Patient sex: M
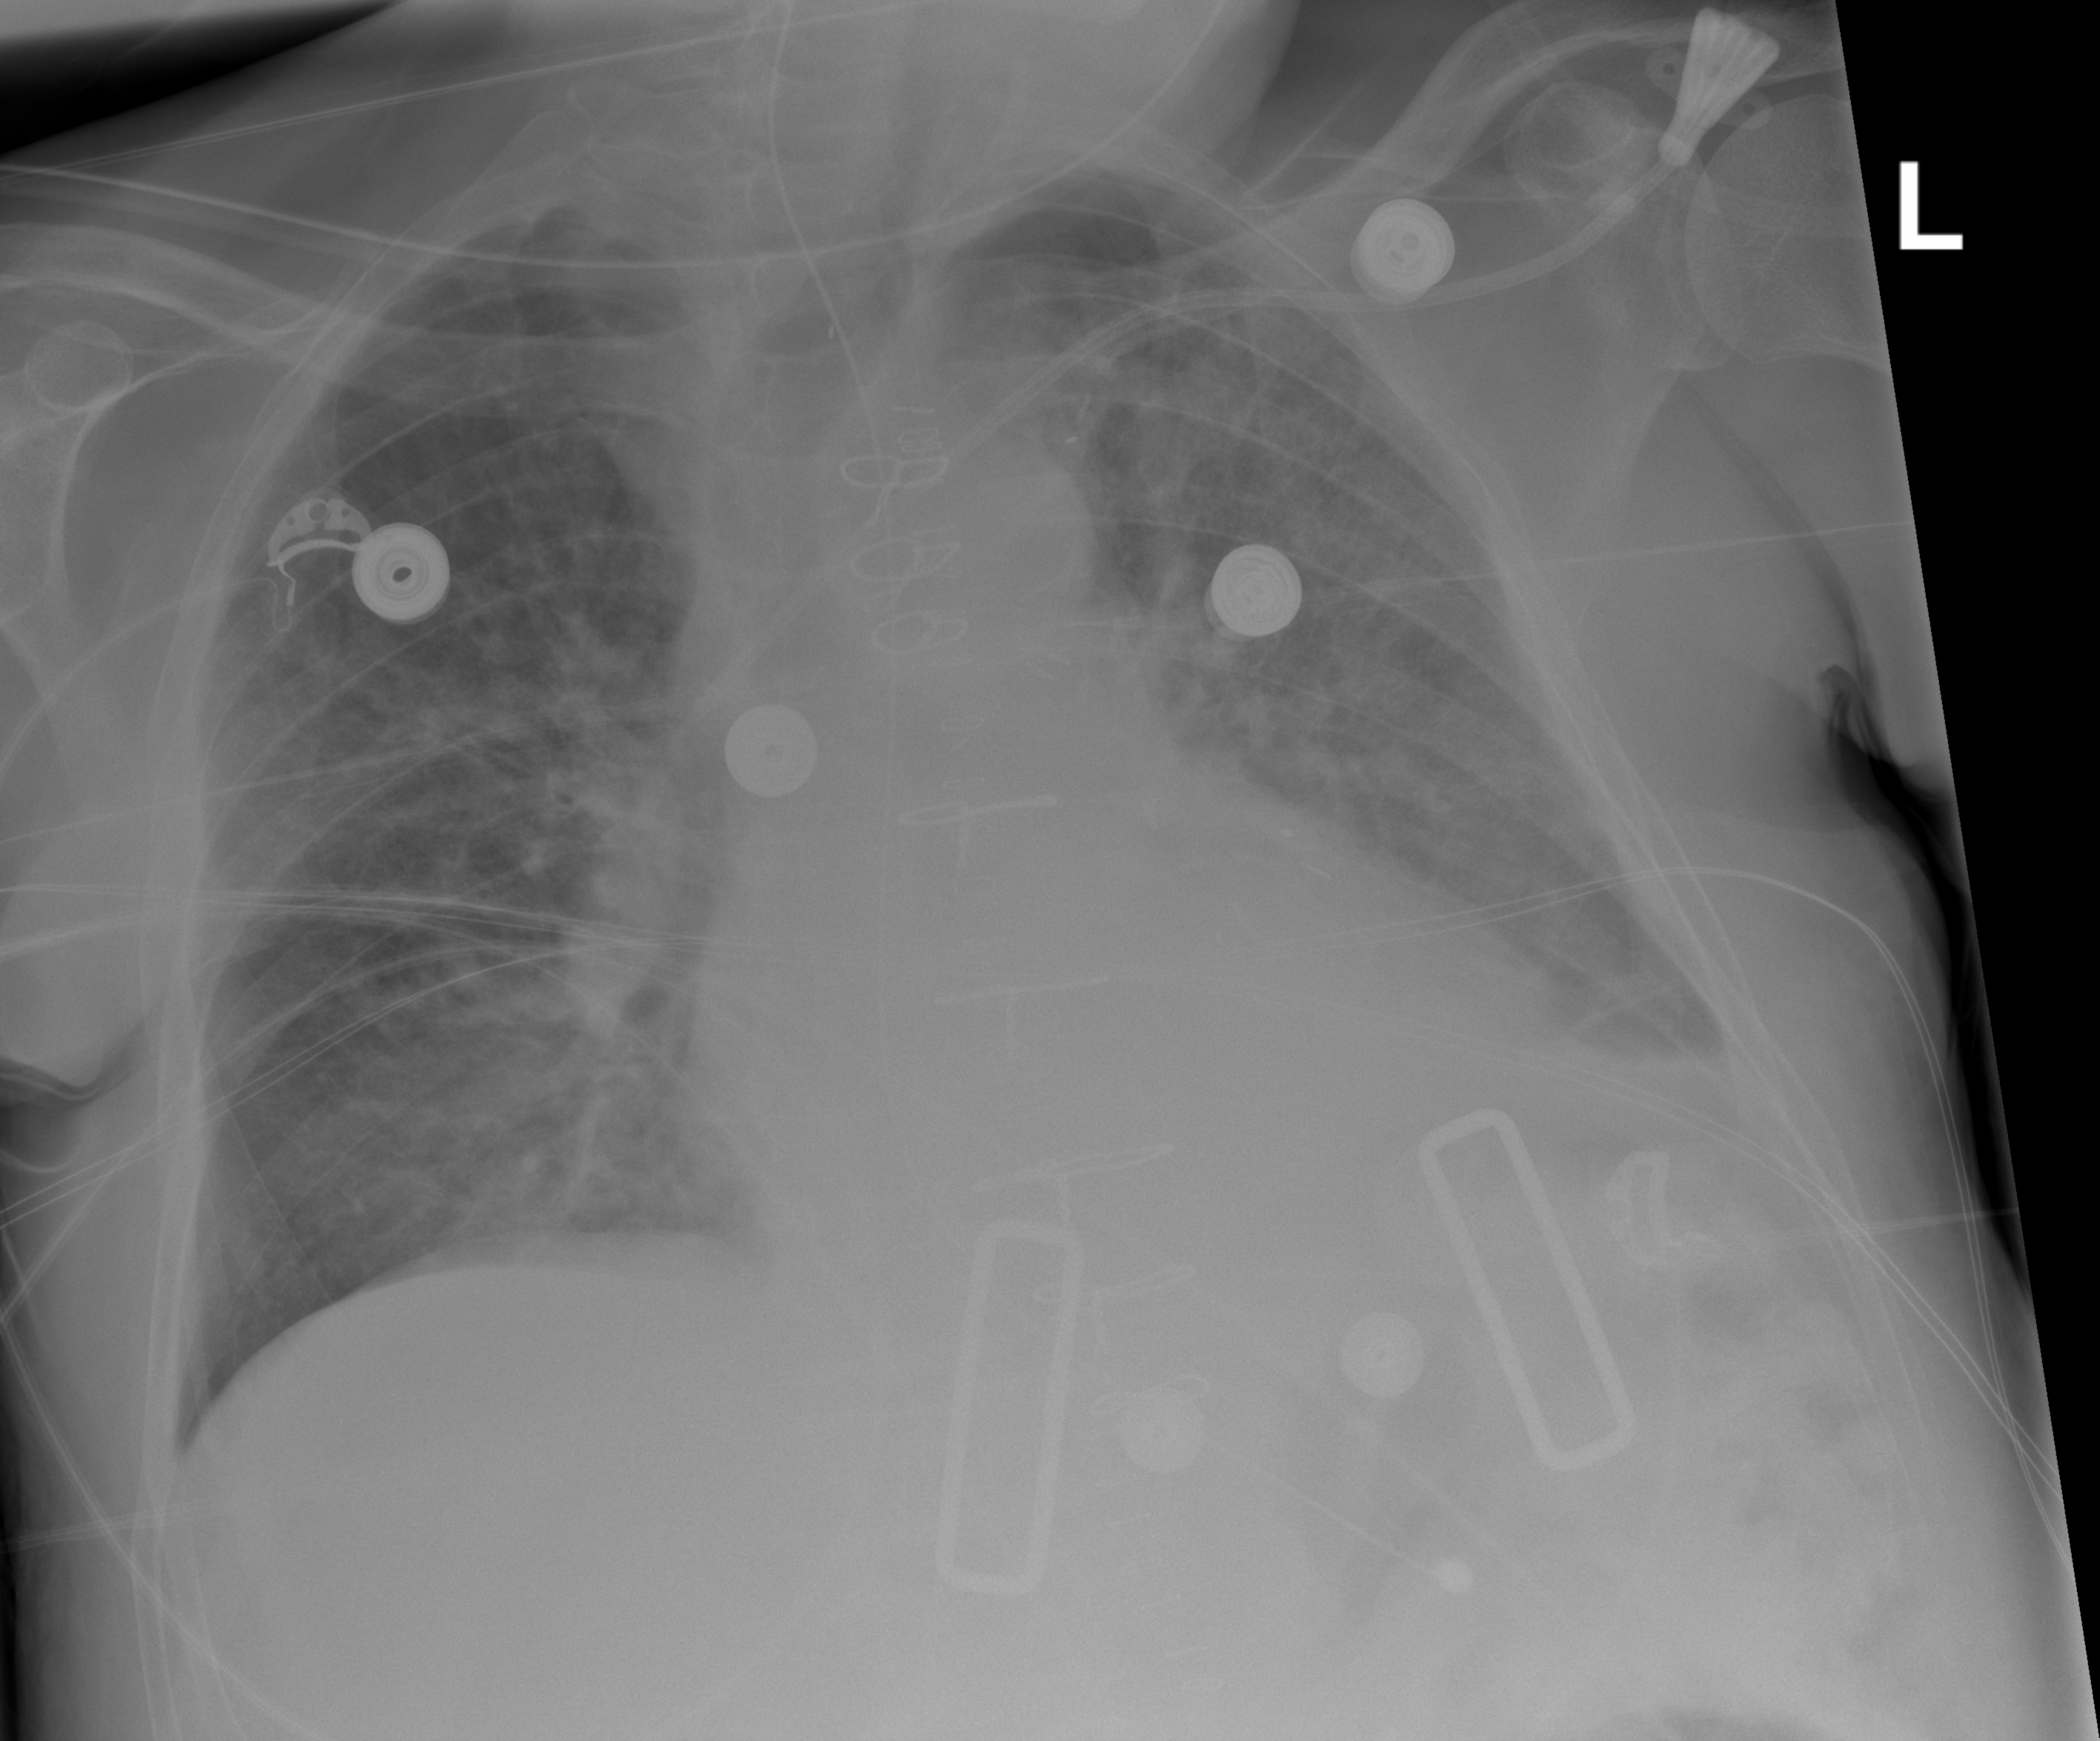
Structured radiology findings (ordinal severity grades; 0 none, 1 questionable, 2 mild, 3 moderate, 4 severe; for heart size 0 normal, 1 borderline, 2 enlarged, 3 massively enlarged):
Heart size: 1
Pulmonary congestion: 3
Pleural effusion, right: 0
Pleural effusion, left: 2
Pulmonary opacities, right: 2
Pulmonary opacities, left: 2
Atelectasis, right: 0
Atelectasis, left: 2